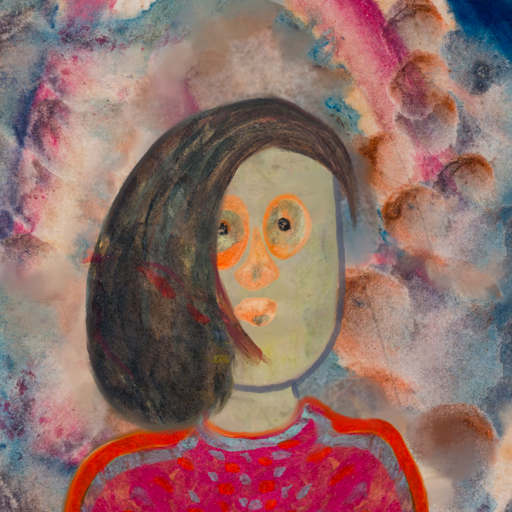
Background: Rupkatha, Head And Neck Front: Hill_Girl, Face Front: Childish, Bust: Sisters, Hair Front: Gypsy_Mother, Head Accessory: Blank, Second Necklace: Blank, Necklace: Blank, Baby: Blank